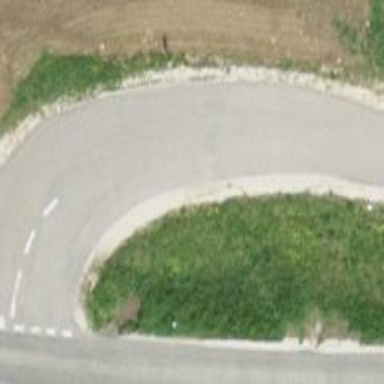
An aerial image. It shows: Asphalt track with grade 1 tracktype.